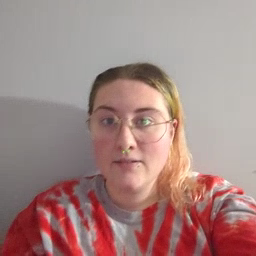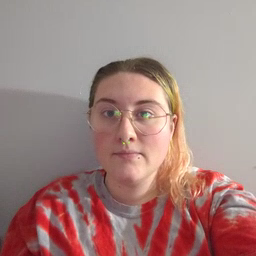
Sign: can